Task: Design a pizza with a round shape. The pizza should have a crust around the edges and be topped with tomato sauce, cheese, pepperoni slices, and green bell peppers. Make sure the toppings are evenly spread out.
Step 158:
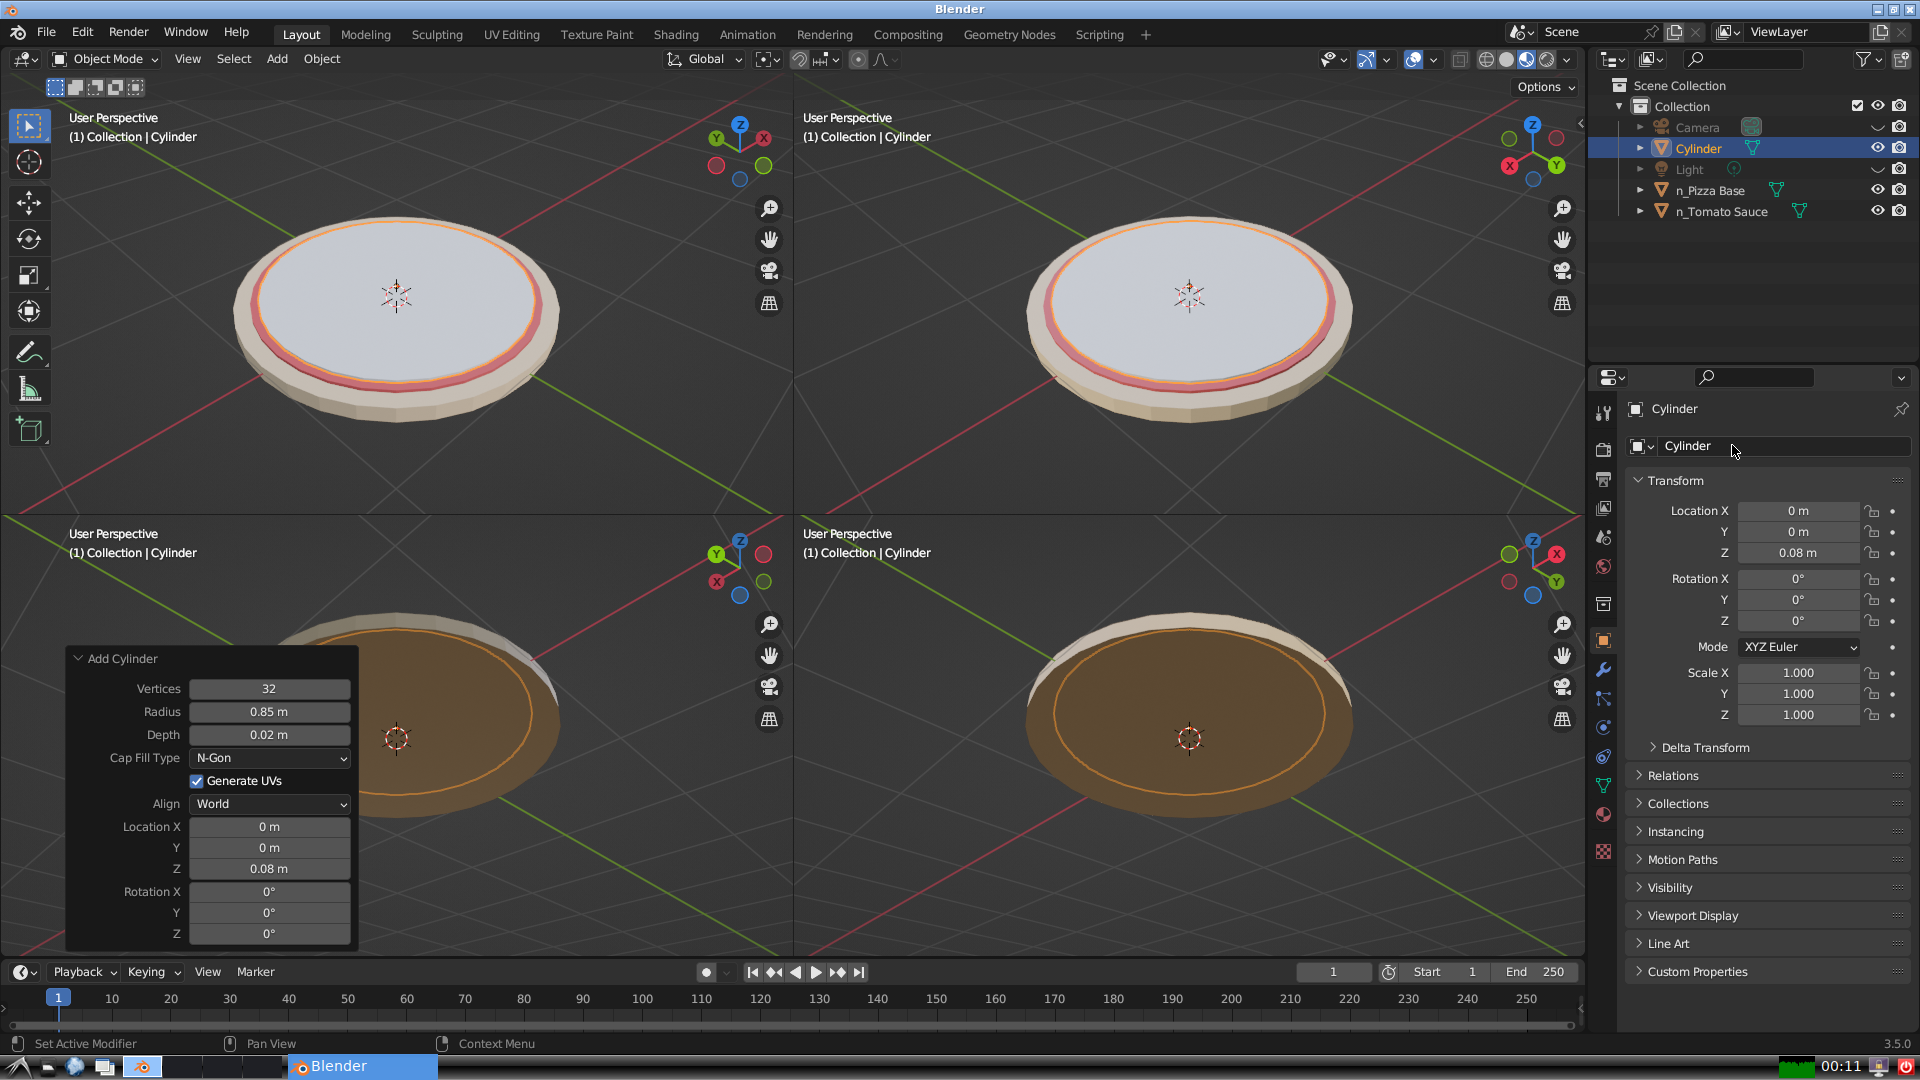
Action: click: no